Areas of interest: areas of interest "Shunfa Industrial Building"
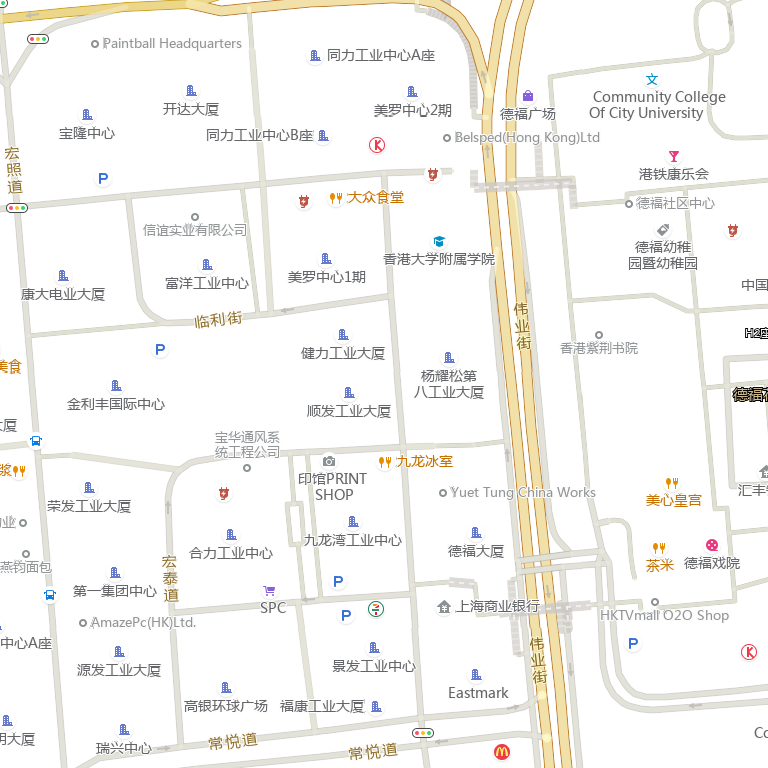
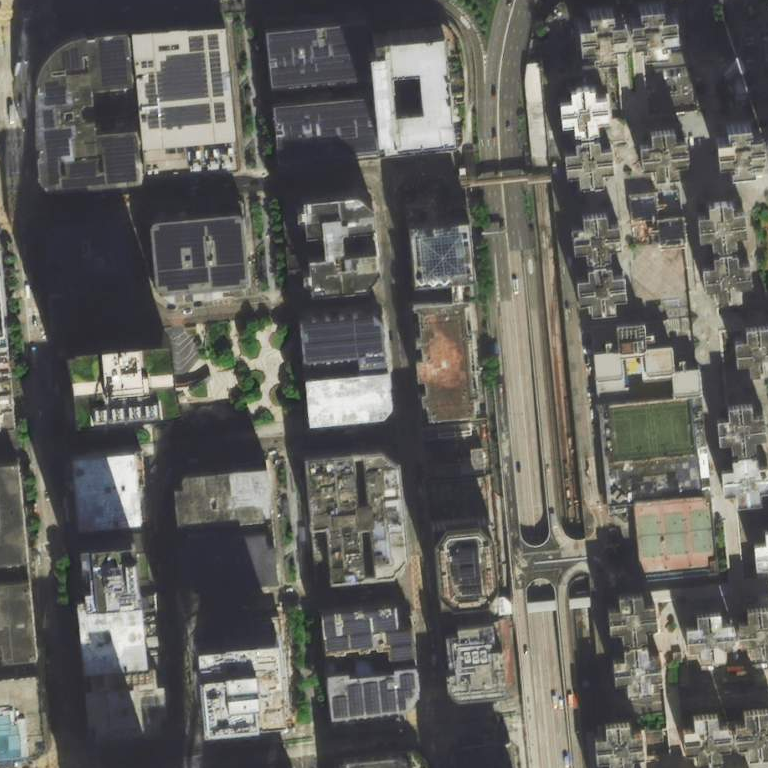